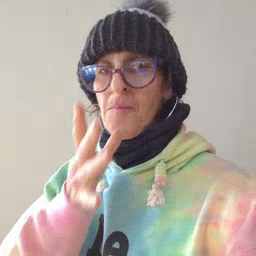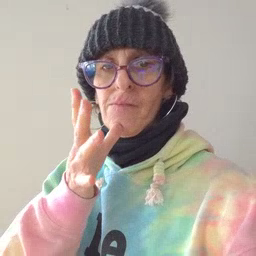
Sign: mom